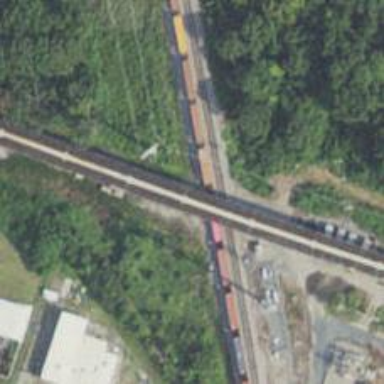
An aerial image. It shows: Bridge for light rail electrified with contact line.